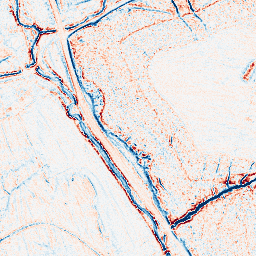
Category: edge_preserving
Decomposition family: anisotropic_diffusion
Decomposition parameters: iterations: 10
kappa: 100
gamma: 0.1
Upsampling method: cubic_catmull_rom
Upsampling parameters: scale: 4
Upsampling scale: 4